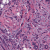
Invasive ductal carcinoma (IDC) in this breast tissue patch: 1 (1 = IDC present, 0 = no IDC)